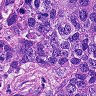
Metastatic tissue present: yes